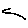
Label: bird